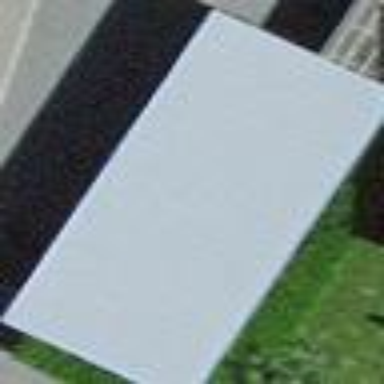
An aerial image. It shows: Carport structure.